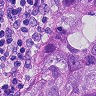
Metastatic tissue present: yes